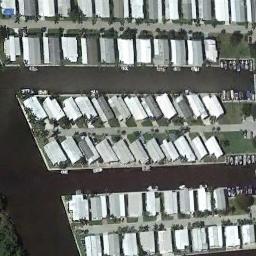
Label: mobile_home_park